Question: I would like to to animate (blink) thumb of the UISlider when user first enter the app (to indicate what to click).
I set UIImage as a thumb :
'''
[self.textNavigationSlider setThumbImage:thumbImage forState:UIControlStateNormal];
'''
Can I somehow animate it (maybe just change alpha of this UIImage as animation) ?

PS (This play button is the UIImage)
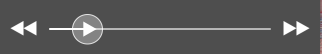
Answer: I don't believe you can animate the alpha value of an image, and we don't have access to an the thumb's image view (if it has one) to animate its alpha. One thing you can do is add an image view as a subview of the slider, and make it slightly bigger than the thumb image, and animate its alpha value (it will be behind the thumb's image, so it will show up as a pulsating ring). In this example, I set the image view's frame in thumbRectForBounds:trackRect:value:, and cancel the animation in touchesBegan,
'''
@interface RDSlider ()
@property (strong, nonatomic) UIImageView *iv;
@end
@implementation RDSlider // subclass of UISlider
-(void)awakeFromNib {
self.minimumTrackTintColor = [UIColor colorWithRed:75/255.0 green:180/255.0 blue:150/255.0 alpha:1];
self.maximumTrackTintColor = [UIColor colorWithRed:50/255.0 green:120/255.0 blue:100/255.0 alpha:1];
[self setThumbImage:[self createThumbImage] forState:UIControlStateNormal];
self.iv = [UIImageView new];
self.iv.backgroundColor = [UIColor greenColor];
[self addSubview:self.iv];
}
-(void)didMoveToWindow {
[UIView animateWithDuration:.6 delay:0 options:UIViewAnimationOptionAutoreverse|UIViewAnimationOptionTransitionCrossDissolve|UIViewAnimationOptionRepeat|UIViewAnimationOptionCurveEaseInOut animations:^{
self.iv.alpha = 0;
} completion:^(BOOL finished) {
[self.iv removeFromSuperview];
self.iv = nil;
}];
}
-(void)touchesBegan:(NSSet *)touches withEvent:(UIEvent *)event {
[self.iv.layer removeAllAnimations]; // calling this causes the animation's completion block to be executed
[super touchesBegan:touches withEvent:event];
}
- (CGRect)thumbRectForBounds:(CGRect)bounds trackRect:(CGRect)rect value:(float)value {
CGRect thumbRect = [super thumbRectForBounds:bounds trackRect:rect value:value];
self.iv.frame = CGRectInset(thumbRect,-2,-2);
self.iv.layer.cornerRadius = self.iv.frame.size.width/2.0;
self.iv.layer.masksToBounds = YES;
return thumbRect;
}
-(UIImage *) createThumbImage {
UIBezierPath *border = [UIBezierPath bezierPathWithOvalInRect:CGRectMake(0, 0, 28, 28)];
UIBezierPath *center = [UIBezierPath bezierPathWithOvalInRect:CGRectMake(.5, .5, 27, 27)];
UIGraphicsBeginImageContextWithOptions(CGSizeMake(border.bounds.size.width, border.bounds.size.height), NO, 0.0);
[self.minimumTrackTintColor setFill];
[border fill];
[[UIColor whiteColor] setFill];
[center fill];
UIImage *img = UIGraphicsGetImageFromCurrentImageContext();
UIGraphicsEndImageContext();
return img;
}
'''